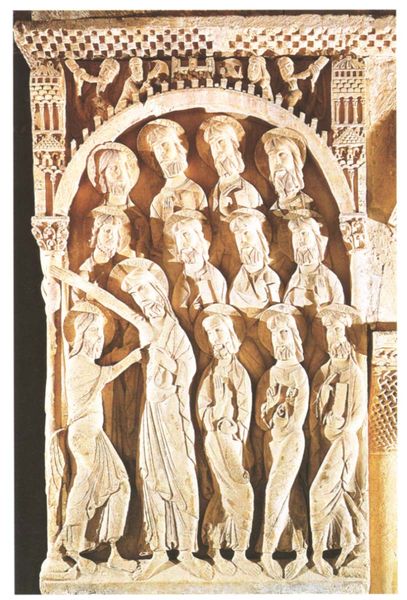
Titel: Pfeilerrelief  aus dem Kreuzgang, der ungläubige Thomas
Standort: Silos, S. Domingo de Silos (EU - E)
Schlagwörter: holz, männer, kirche, relief, holzschnitt, plastik, schnitzerei, christus, jesus, jerusalem, elfenbein, apostel, kreuzweg